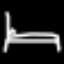
Label: bed